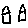
Label: house